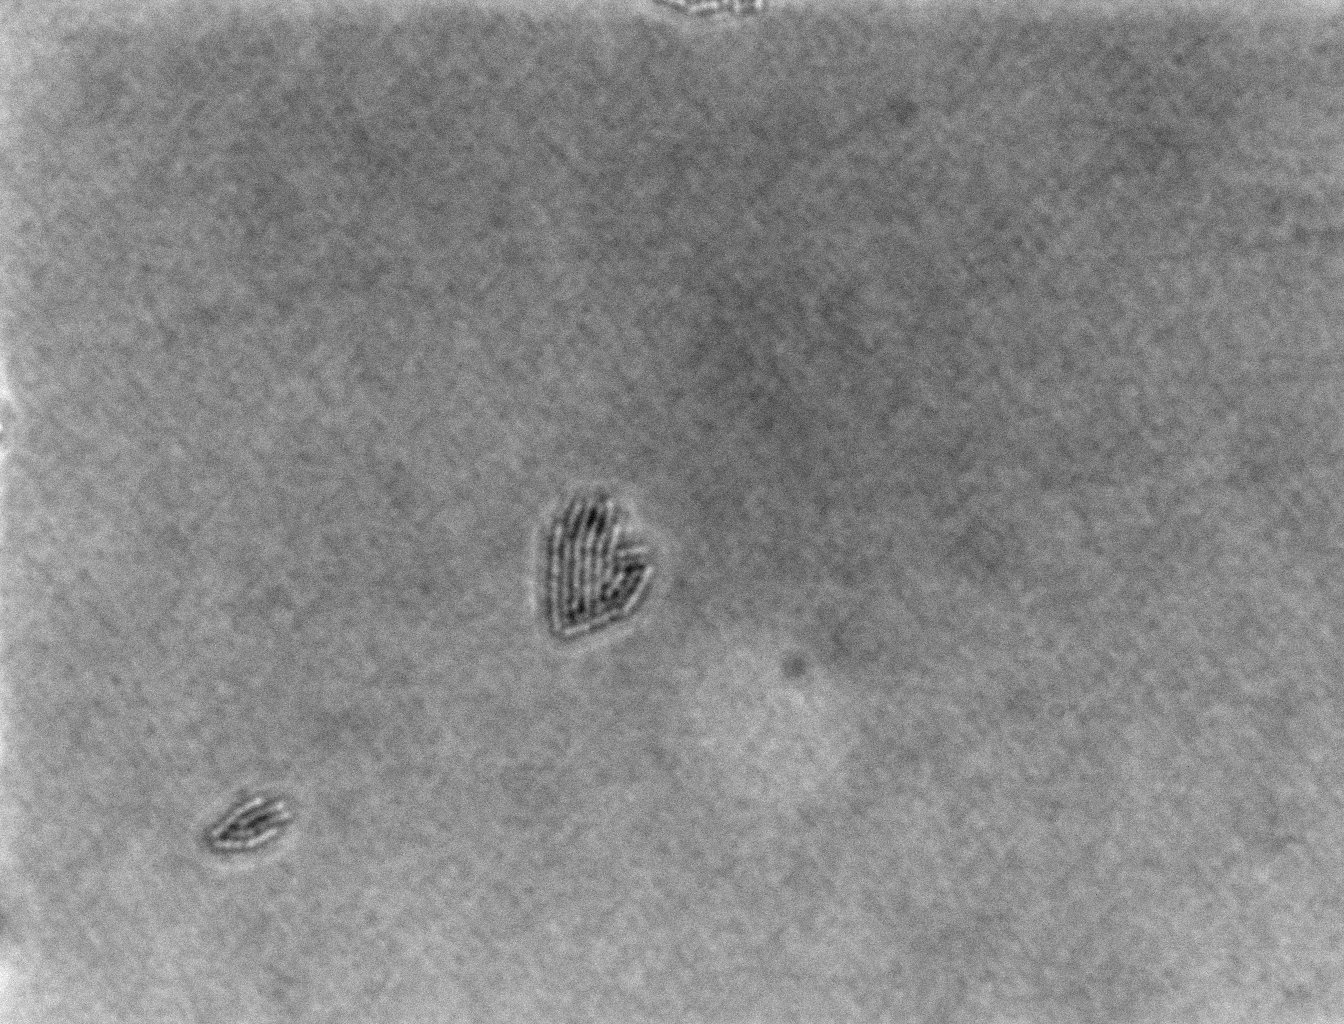
various_fewshot